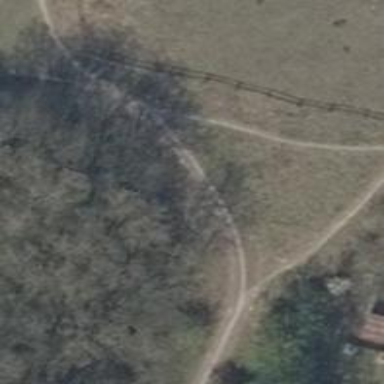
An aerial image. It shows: Ground path.